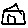
Label: house